Question: I am learning WPF with MVVM Design pattern and trying to understand how to get some things done outside of the code behind.
I have a login page, pictured below.

I have a password control I took from <URL>.
I would for now for the case of simple understanding, like to ask you if my code is in the right class/set correctly to abide to MVVVM regulations with seperation of concerns.
I currently have an if statement to check if the details match a name string and a password string.
The code is in the code behind. I just wonder if this is correct with regards to MVVM. I wonder how you implement this in a ViewModel?
'''
private void OK_Click(object sender, RoutedEventArgs e)
{
if (emp.Name == "ep" && emp.Password == "pass")
{
MessageBox.Show("namd and Pw accepted");
//open new page
var HomeScreen = new HomeScreen();
HomeScreen.Show();
}
else
{
//deny access
MessageBox.Show("Incorrect username and password");
}
}
'''
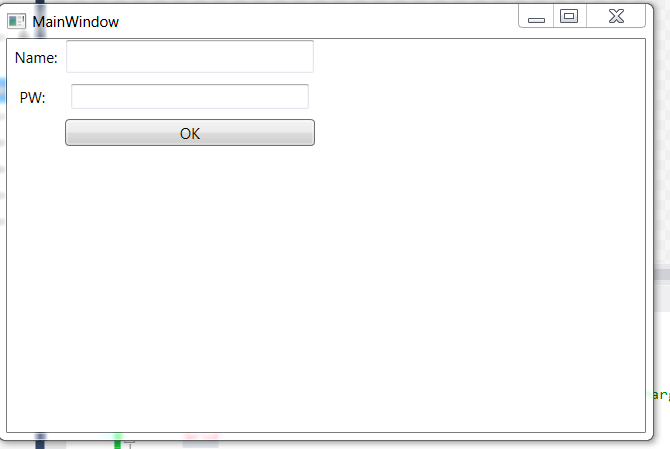
Answer: Instead of implementing the button click handler in the code behind, use an 'ICommand' and bind it to the button's event in XAML.
Here is a really great tutorial that got me starting in MVVM:
<URL>
Heres a simple code example to do just what your example does, but in MVVM style and without any code-behind code .
1) Create a new WPF Solution, for this small example I named it simply "WpfApplication".
2) Edit the code of the automatically created 'MainWindow.xaml':
'''
<Window x:Class="WpfApplication.MainWindow"
xmlns="http://schemas.microsoft.com/winfx/2006/xaml/presentation"
xmlns:x="http://schemas.microsoft.com/winfx/2006/xaml"
xmlns:viewModel="clr-namespace:WpfApplication"
Title="MainWindow" Height="234" Width="282">
<!-- Create the ViewModel as the initial DataContext -->
<Window.DataContext>
<viewModel:MainWindowViewModel />
</Window.DataContext>
<Grid>
<TextBox Height="23"
HorizontalAlignment="Left"
Margin="70,31,0,0"
Name="textBox1"
VerticalAlignment="Top"
Width="120"
Text="{Binding Path=Name}"/>
<TextBox Height="23"
HorizontalAlignment="Left"
Margin="70,72,0,0"
Name="textBox2"
VerticalAlignment="Top"
Width="120"
Text="{Binding Path=Password}" />
<Label Content="Name"
Height="28"
HorizontalAlignment="Left"
Margin="22,29,0,0"
Name="label1"
VerticalAlignment="Top" />
<Label Content="PW"
Height="28"
HorizontalAlignment="Left"
Margin="22,70,0,0"
Name="label2"
VerticalAlignment="Top" />
<Button Content="OK"
Height="23"
HorizontalAlignment="Left"
Margin="70,119,0,0"
Name="button1"
VerticalAlignment="Top"
Width="120"
Command="{Binding Path=LoginCommand}"
CommandParameter="{Binding Path=.}"
/>
</Grid>
</Window>
'''
(Ignore the Width, Height, Margin values, these are just copied & pasted from my designer and were quick & dirty adjusted to roughly look like your screenshot ;-) )
3) Create the Command class that will handle your log in logic. Note that I did not implement it as a RelayCommand like in Josh Smith's tutorial but it would be easy to modify the code accordingly:
'''
namespace WpfApplication
{
using System;
using System.Windows;
using System.Windows.Input;
/// <summary>
/// Checks the user credentials.
/// </summary>
public class LoginCommand : ICommand
{
/// <summary>
/// Defines the method to be called when the command is invoked.
/// </summary>
/// <param name="parameter">Data used by the command. If the command does not require data to be passed, this object can be set to null.</param>
public void Execute(object parameter)
{
MainWindowViewModel viewModel = parameter as MainWindowViewModel;
if (viewModel == null)
{
return;
}
if (viewModel.Name == "ep" && viewModel.Password == "pass")
{
MessageBox.Show("namd and Pw accepted");
//open new page
var HomeScreen = new HomeScreen();
HomeScreen.Show();
}
else
{
//deny access
MessageBox.Show("Incorrect username and password");
}
}
/// <summary>
/// Defines the method that determines whether the command can execute in its current state.
/// </summary>
/// <returns>
/// true if this command can be executed; otherwise, false.
/// </returns>
/// <param name="parameter">Data used by the command. If the command does not require data to be passed, this object can be set to null.</param>
public bool CanExecute(object parameter)
{
// Update this for your application's needs.
return true;
}
public event EventHandler CanExecuteChanged;
}
}
'''
4) Now add the ViewModel that will communicate with the View and provide it the command interface and values:
'''
namespace WpfApplication
{
using System;
using System.Collections.Generic;
using System.ComponentModel;
using System.Linq;
using System.Text;
using System.Windows.Input;
/// <summary>
/// TODO: Update summary.
/// </summary>
public class MainWindowViewModel : INotifyPropertyChanged
{
#region Implementation of INotifyPropertyChanged
/// <summary>
/// Occurs when a property value changes.
/// </summary>
public event PropertyChangedEventHandler PropertyChanged;
/// <summary>
/// Signal that the property value with the specified name has changed.
/// </summary>
/// <param name="propertyName">The name of the changed property.</param>
protected virtual void OnPropertyChanged(string propertyName)
{
if (this.PropertyChanged != null)
{
this.PropertyChanged(this, new PropertyChangedEventArgs(propertyName));
}
}
#endregion Implementation of INotifyPropertyChanged
#region Backing Fields
/// <summary>
/// Gets or sets the value of Name.
/// </summary>
private string name;
/// <summary>
/// Gets or sets the value of Password.
/// </summary>
private string password;
/// <summary>
/// Gets or sets the value of LoginCommand.
/// </summary>
private LoginCommand loginCommand;
#endregion Backing Fields
#region Constructor
/// <summary>
/// Initializes a new instance of the <see cref="MainWindowViewModel"/> class.
/// </summary>
public MainWindowViewModel()
{
this.loginCommand = new LoginCommand();
}
#endregion Constructor
#region Properties
/// <summary>
/// Gets or sets the name of the user.
/// </summary>
public string Name
{
get
{
return this.name;
}
set
{
if (this.name == value)
{
return;
}
this.name = value;
this.OnPropertyChanged("Name");
}
}
/// <summary>
/// Gets or sets the user password.
/// </summary>
public string Password
{
get
{
return this.password;
}
set
{
if (this.password == value)
{
return;
}
this.password = value;
this.OnPropertyChanged("Password");
}
}
/// <summary>
/// Gets or sets the command object that handles the login.
/// </summary>
public ICommand LoginCommand
{
get
{
return this.loginCommand;
}
set
{
if (this.loginCommand == value)
{
return;
}
this.loginCommand = (LoginCommand)value;
this.OnPropertyChanged("LoginCommand");
}
}
#endregion Properties
}
}
'''
5) Finally, do not forget to add an additional Window 'HomeScreen' that will be opened by the LoginCommand to the solution. :-)